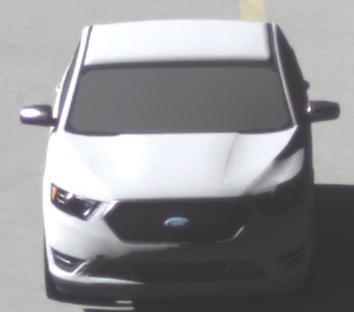
Make: Ford
Model: Taurus
Detailed model: SHO
Model produced from: 2012
Model produced until: 2019
Doors: 4
Color: white
Road condition: dry road
Daytime: morning or afternoon
Contrast: high contrast